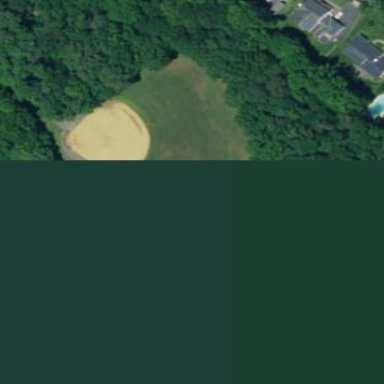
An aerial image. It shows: Baseball pitch for leisure land activities.